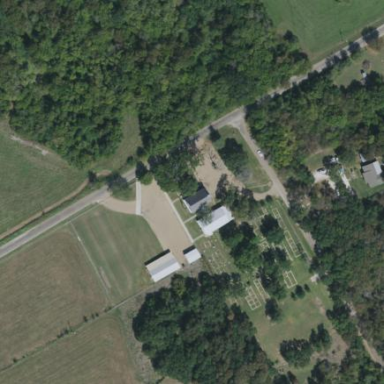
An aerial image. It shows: Cemetery.